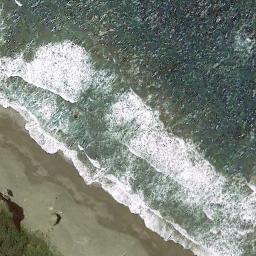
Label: beach